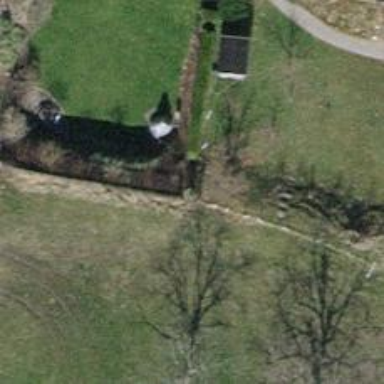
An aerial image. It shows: Hedge acting as barrier.